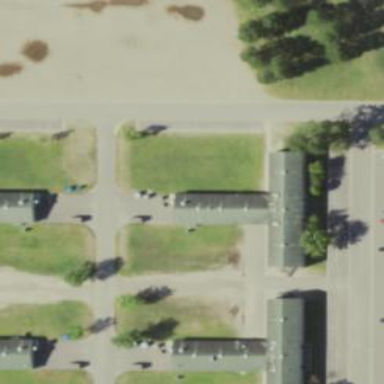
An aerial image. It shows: Military building serving as barracks.